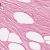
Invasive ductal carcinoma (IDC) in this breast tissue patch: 0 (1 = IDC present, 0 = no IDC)